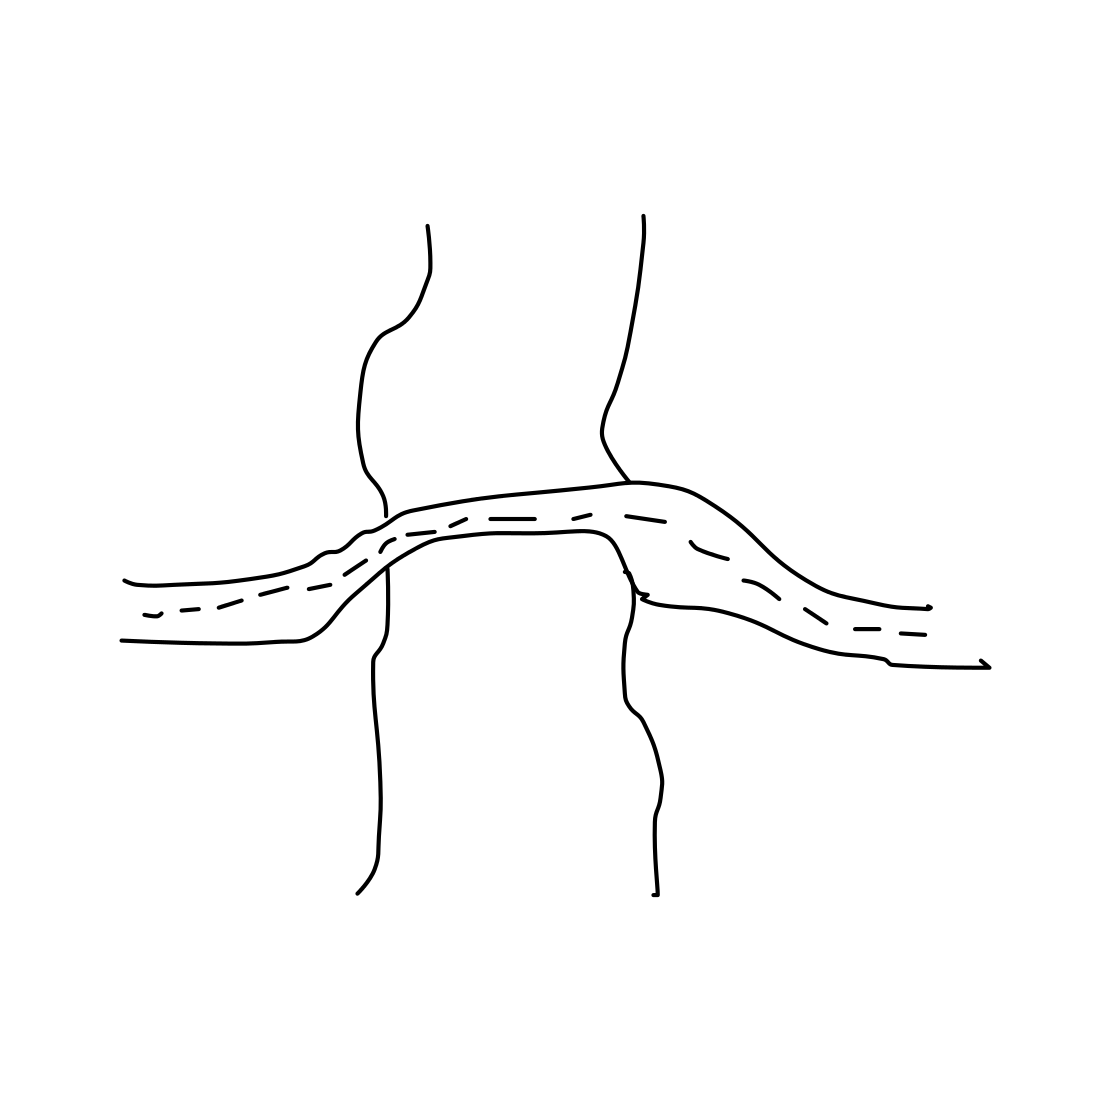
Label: bridge